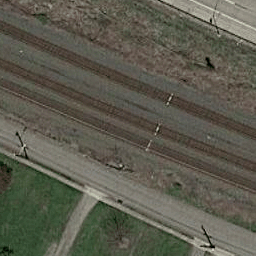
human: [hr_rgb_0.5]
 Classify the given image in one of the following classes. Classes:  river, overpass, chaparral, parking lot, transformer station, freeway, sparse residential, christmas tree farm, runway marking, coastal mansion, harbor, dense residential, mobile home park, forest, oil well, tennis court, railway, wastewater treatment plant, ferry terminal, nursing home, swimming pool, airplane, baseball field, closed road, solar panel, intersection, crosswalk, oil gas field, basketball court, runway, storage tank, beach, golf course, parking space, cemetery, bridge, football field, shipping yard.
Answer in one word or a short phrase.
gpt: railway